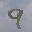
Label: 9